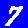
Digit: 7